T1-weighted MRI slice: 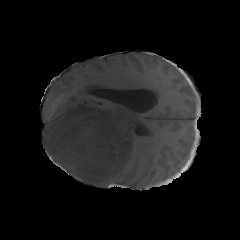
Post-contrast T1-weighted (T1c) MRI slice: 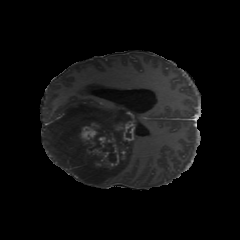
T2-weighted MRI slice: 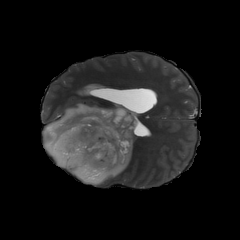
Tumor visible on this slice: yes